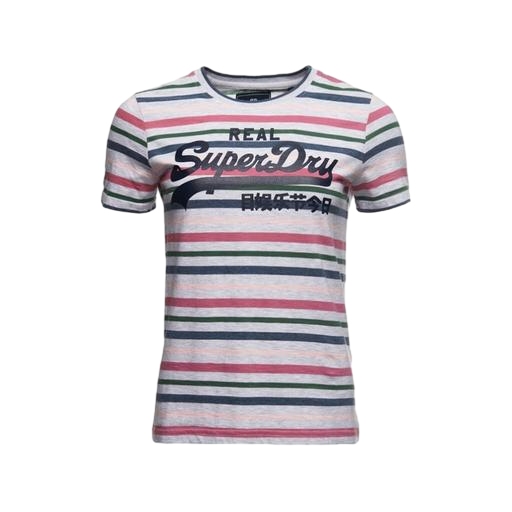
multicolor superfine tee, multicolor t-shirt large logo, club stripe tee, white background